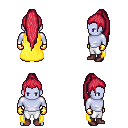
a pixel art fantasy rpg character, male body template, dark elf, purple skin, yellow cape, white pants, ruby red extra-long topknot hairstyle, gold gloves, maroon shoes, four views (front, back, left, right), 2x2 character sprite sheet, small pixel art, hard edges, no anti-aliasing